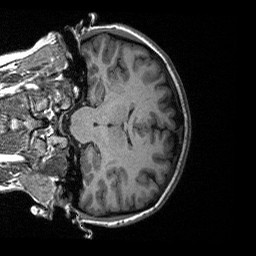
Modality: T1w
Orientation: coronal
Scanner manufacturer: siemens
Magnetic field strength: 3 T
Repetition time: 2.3 s
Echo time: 0.00226 s